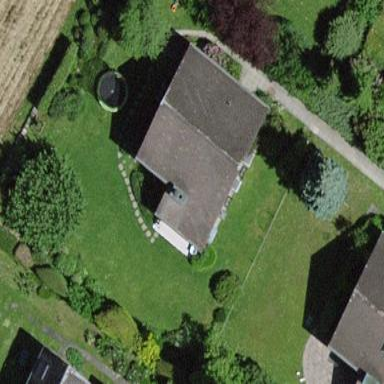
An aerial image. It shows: Simple and straightforward house.